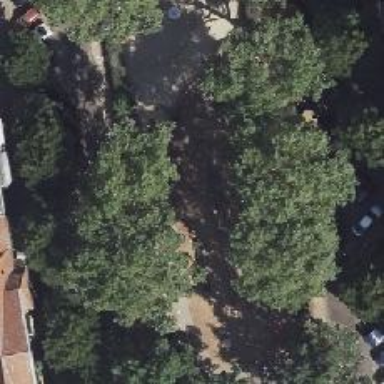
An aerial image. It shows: Artwork in the playground.